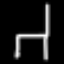
Label: chair